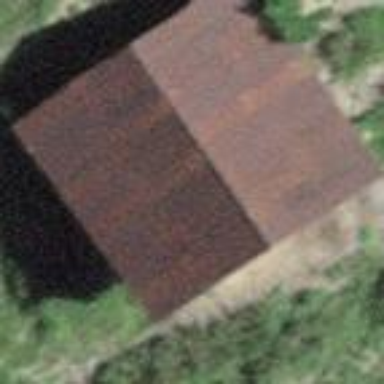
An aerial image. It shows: Rural barn.